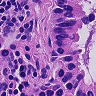
Metastatic tissue present: yes